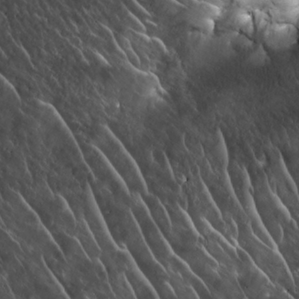
Label: non_frost